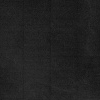
Atmospheric dust classification: dusty